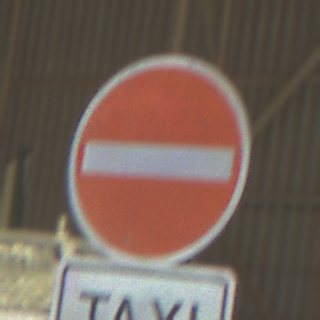
Verkehrszeichen: VerbotDerEinfahrt
Zusatzzeichen unten: BesondereFahrzeugeUndTransportgueter1
Umgebung: Indoor, Urban
Tageszeit: Midday
Wetter: NotSpecified
Licht: Natural
Jahreszeit: NotSpecified
Kontrast: MediumContrast